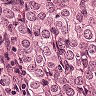
Metastatic tissue present: yes